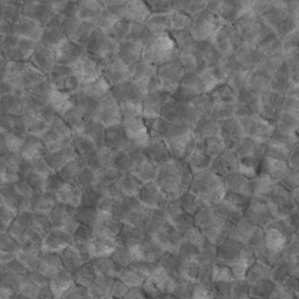
Label: non_frost